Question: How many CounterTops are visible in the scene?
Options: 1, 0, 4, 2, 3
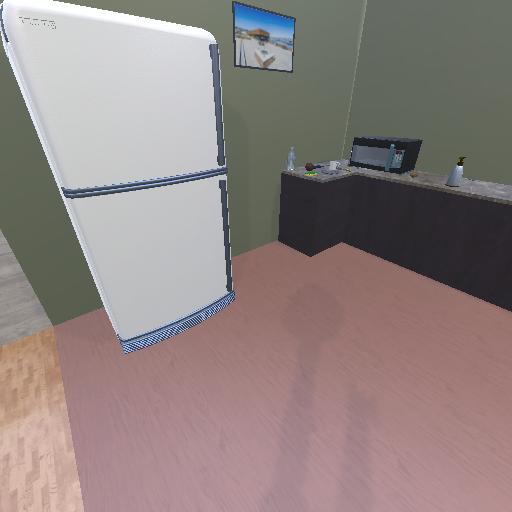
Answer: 1